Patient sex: M
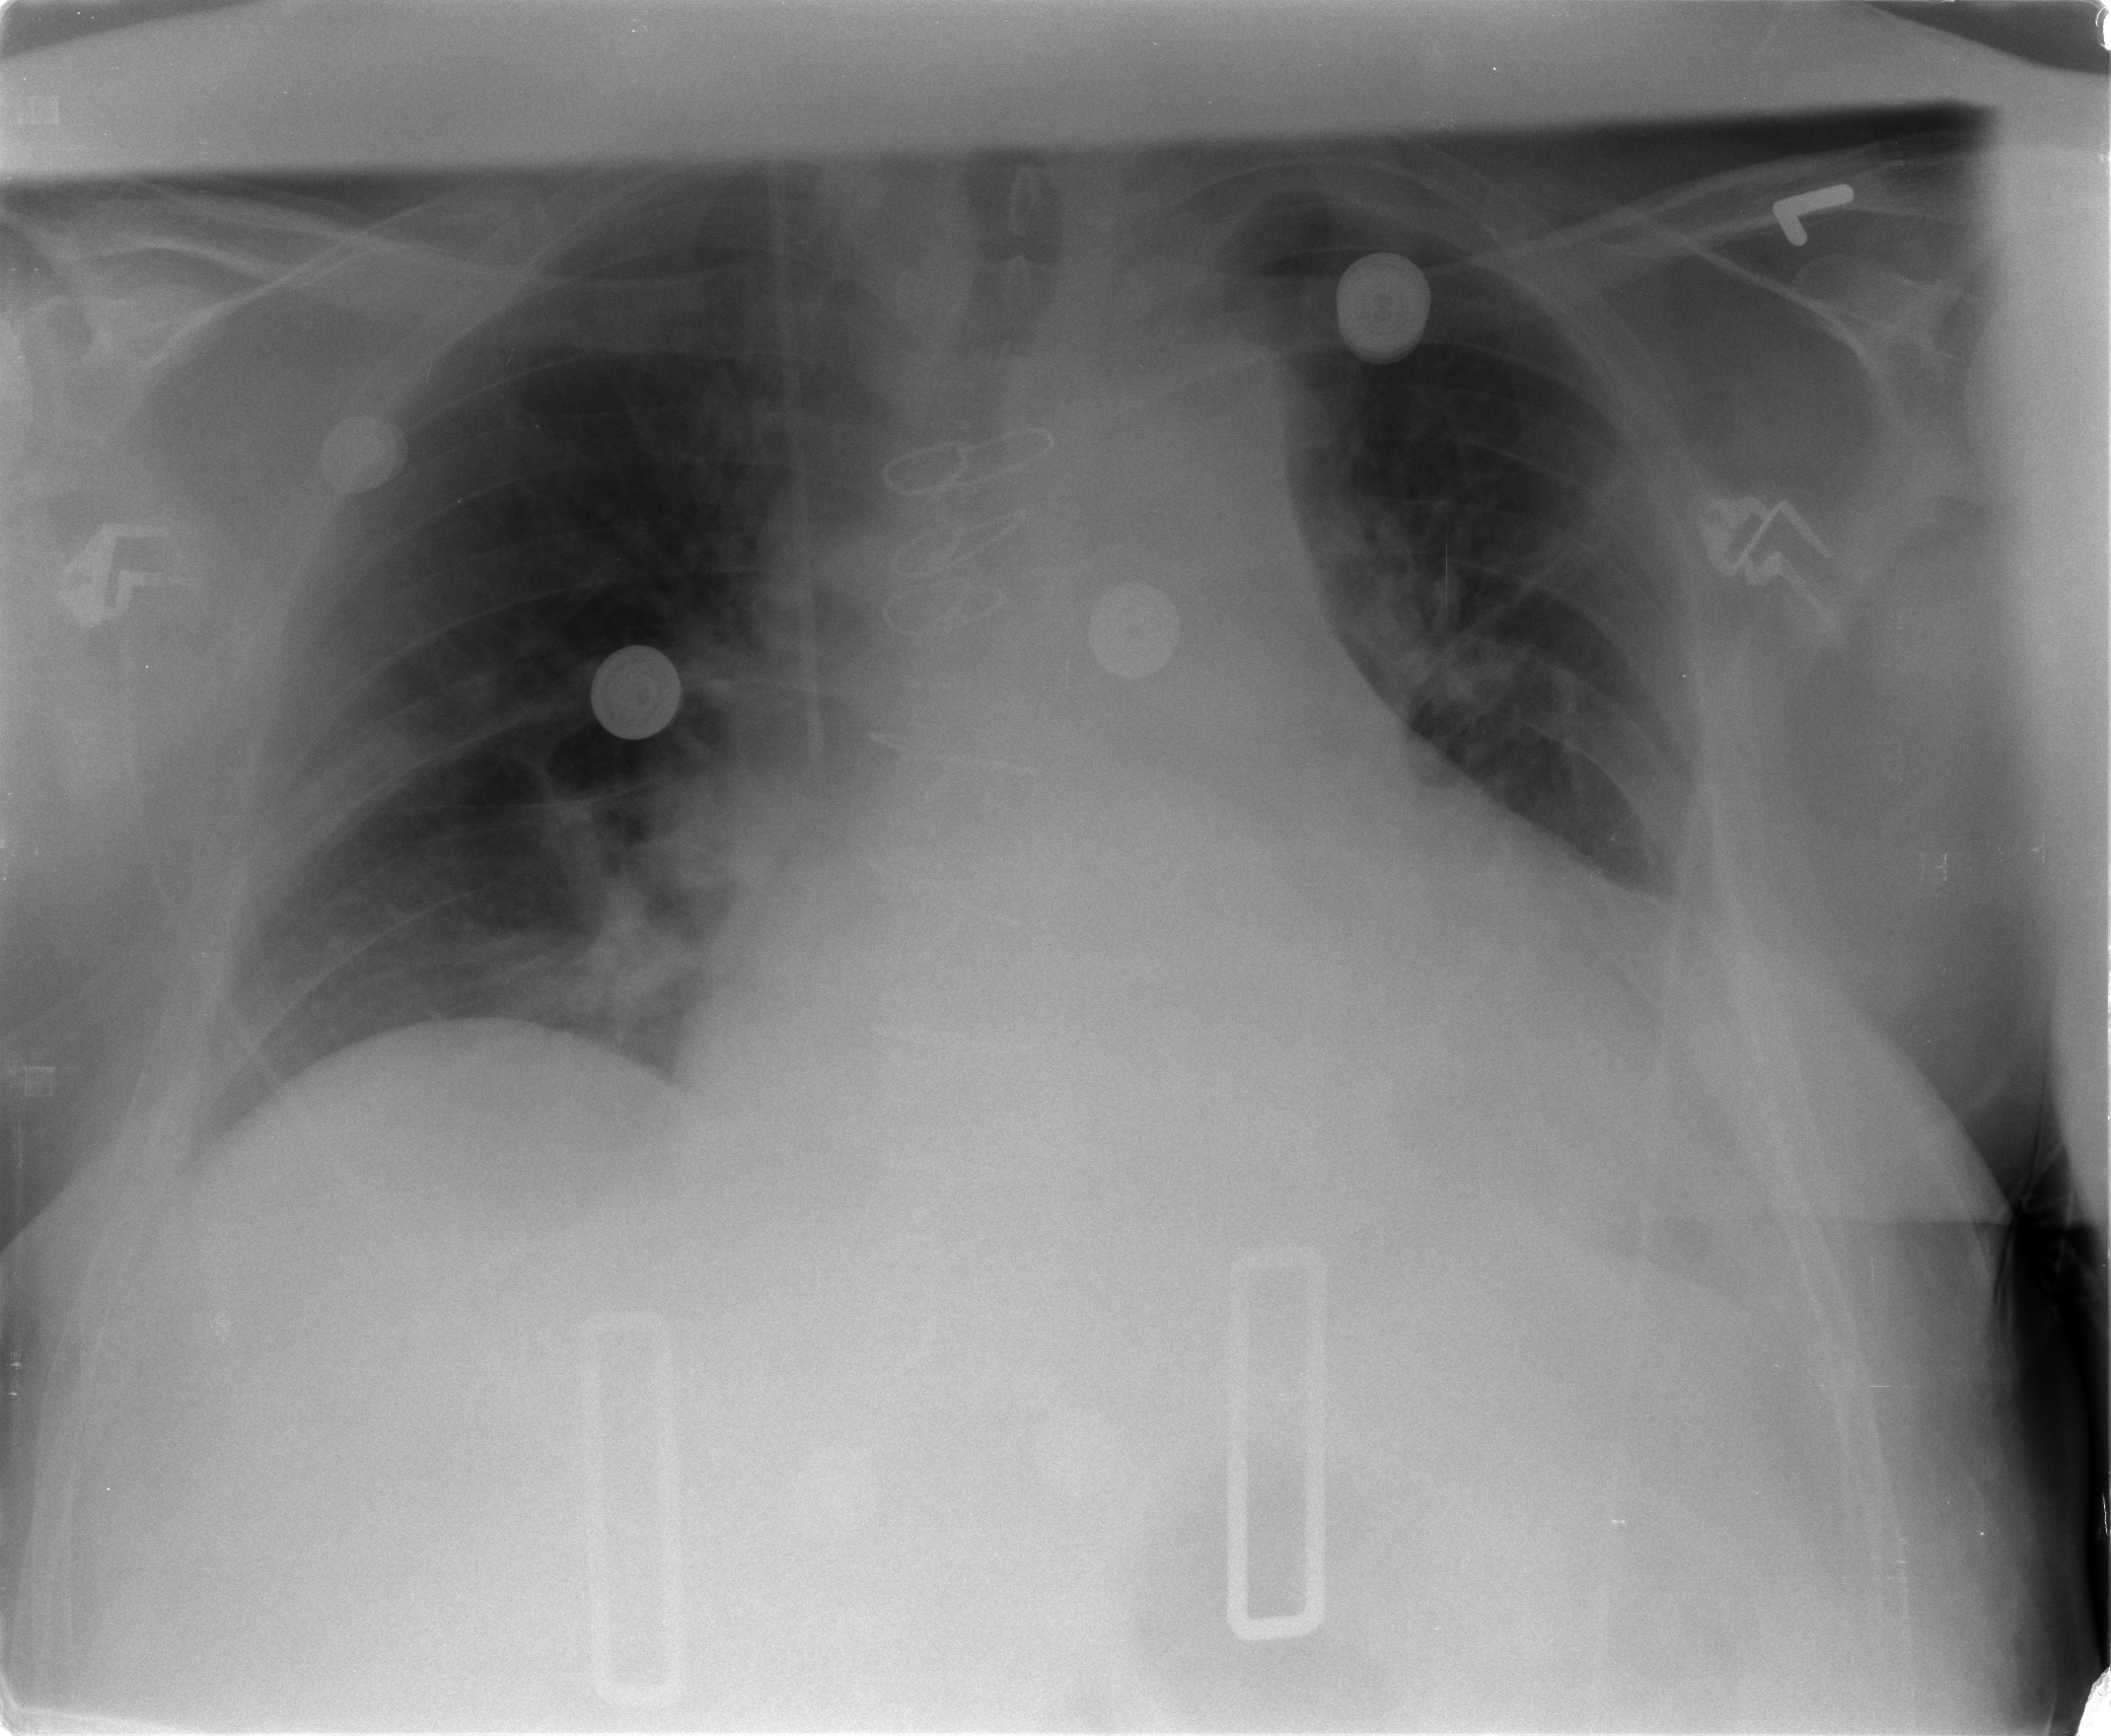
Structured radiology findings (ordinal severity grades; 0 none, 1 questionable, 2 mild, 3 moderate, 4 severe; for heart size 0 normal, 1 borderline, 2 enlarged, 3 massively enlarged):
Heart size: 2
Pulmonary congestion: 1
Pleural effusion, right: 0
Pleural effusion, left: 1
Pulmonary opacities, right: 0
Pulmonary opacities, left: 0
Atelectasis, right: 1
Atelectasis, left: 1